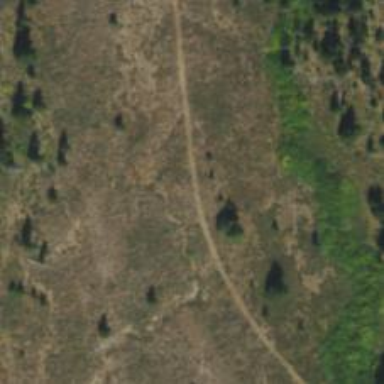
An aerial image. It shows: Trail road suitable for tracking.